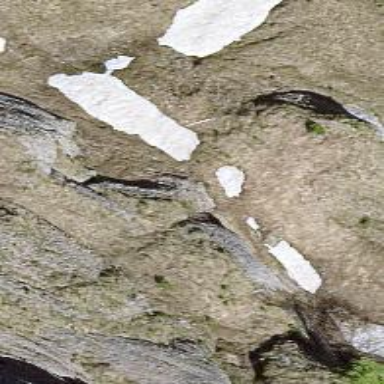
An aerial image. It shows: Natural cliff.